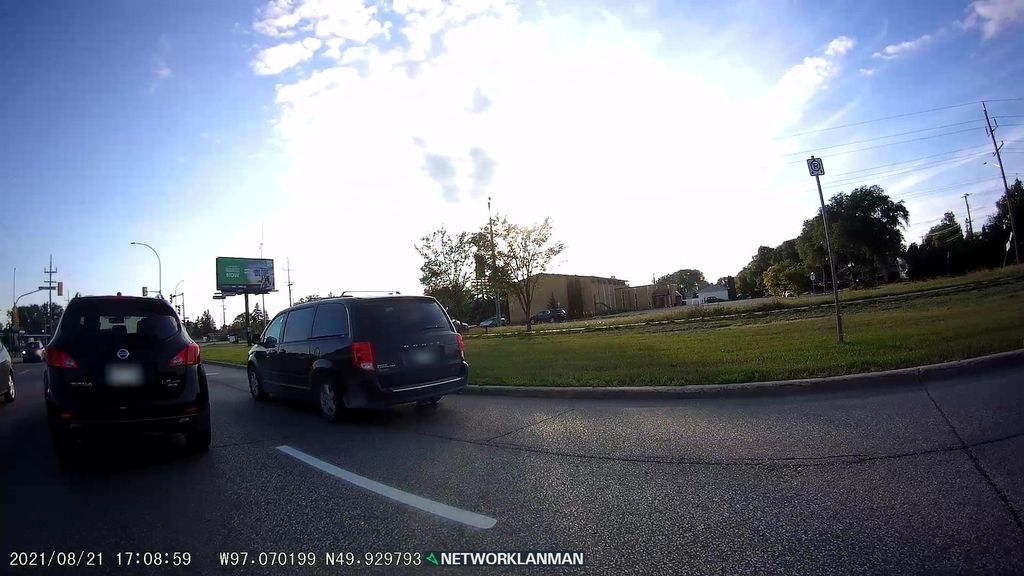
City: winnipeg